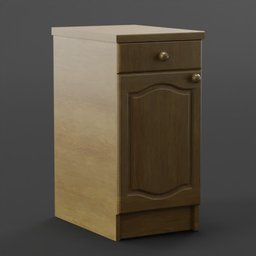
Label: furniture